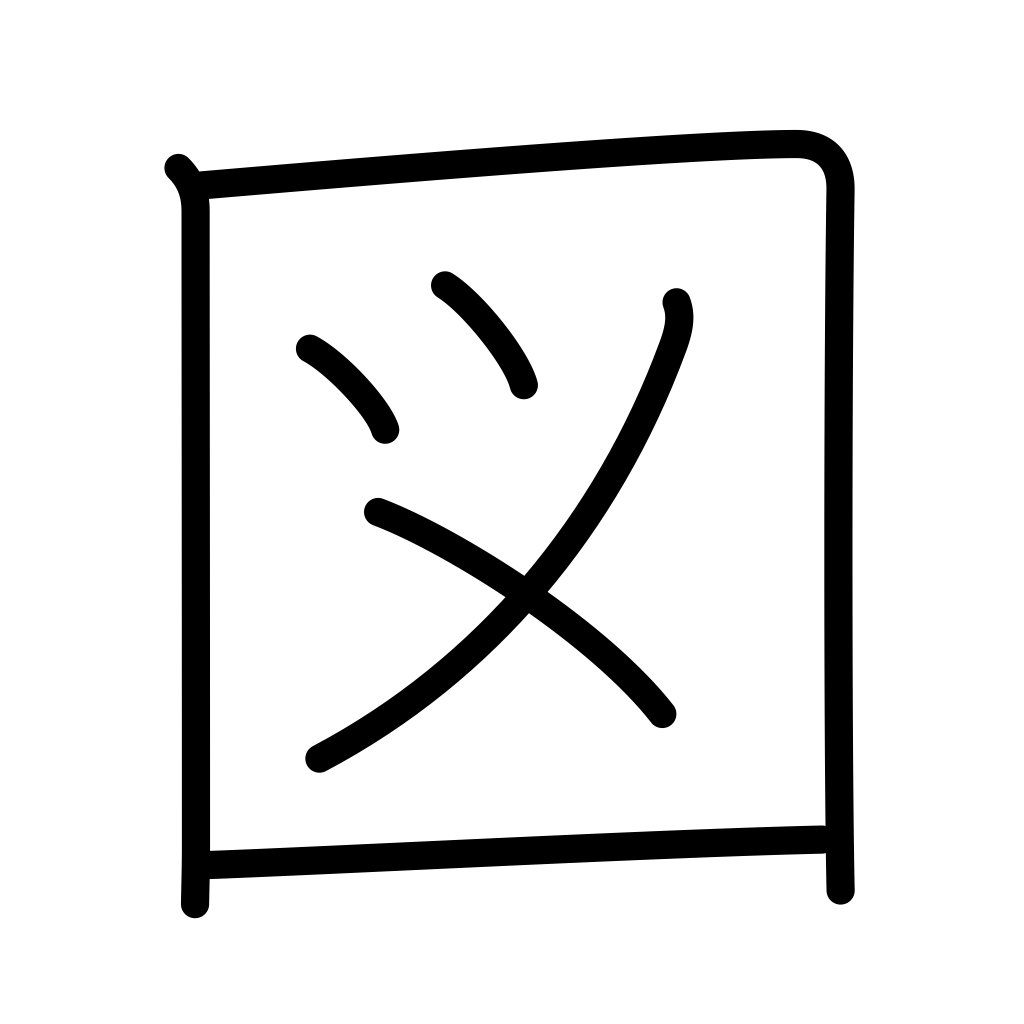
Meaning: map, drawing, plan, extraordinary, audacious